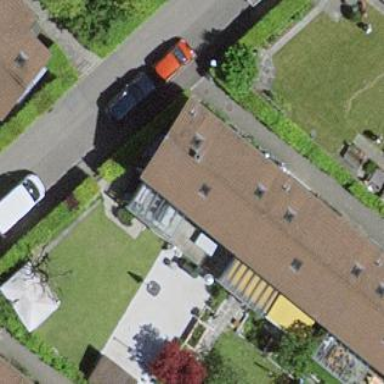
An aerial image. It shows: Terrace building.